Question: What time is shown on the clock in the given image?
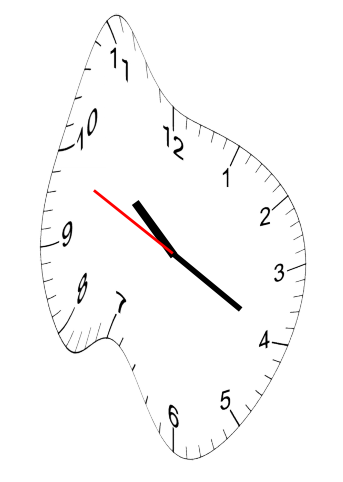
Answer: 10:19:49